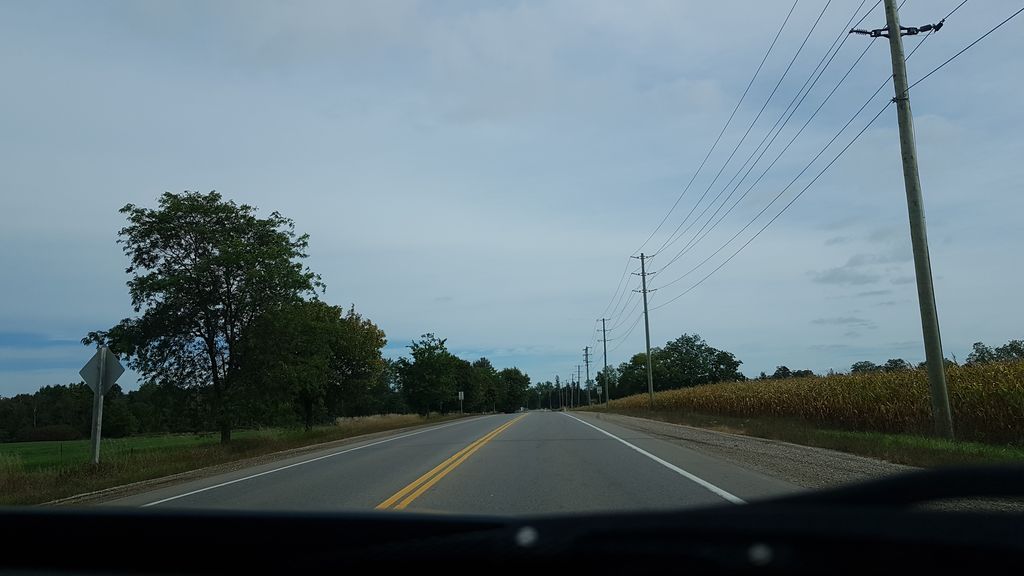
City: kitchener-waterloo